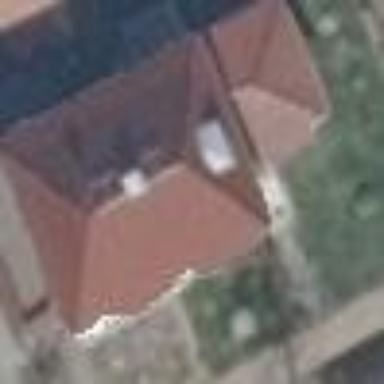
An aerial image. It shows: Hipped roof house.